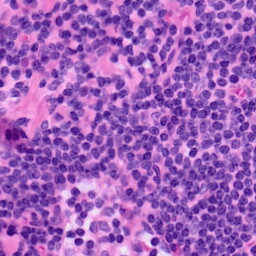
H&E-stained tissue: LymphNode